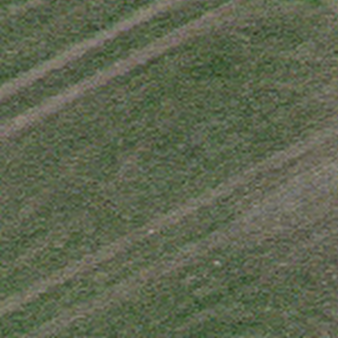
Label: other